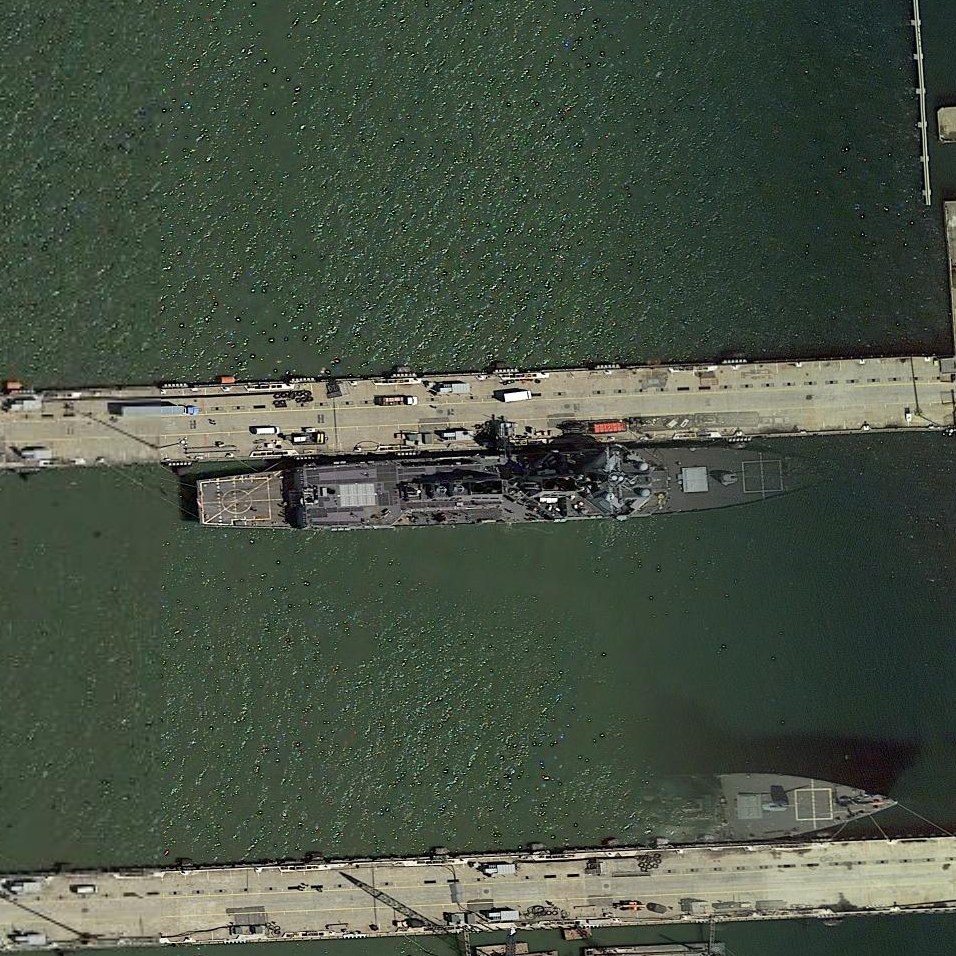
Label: destroyer